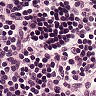
Metastatic tissue present: no